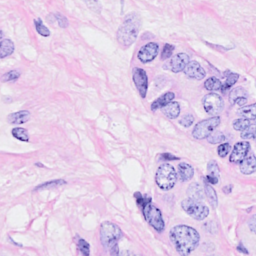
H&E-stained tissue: Breast